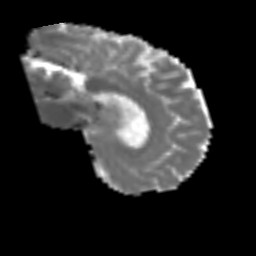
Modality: MD
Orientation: sagittal
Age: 75
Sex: male
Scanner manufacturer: siemens
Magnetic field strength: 3 T
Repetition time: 3.2 s
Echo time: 0.081 s